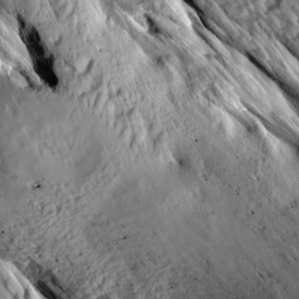
Label: non_frost